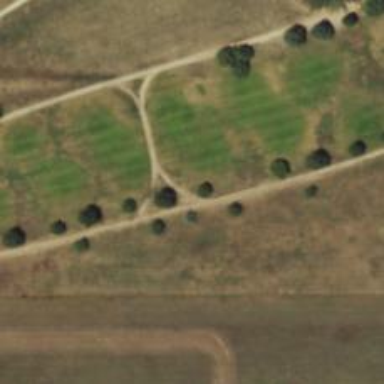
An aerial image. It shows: Path designated for golf carts.